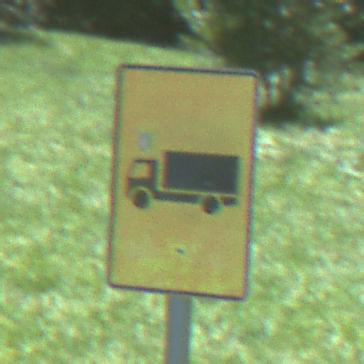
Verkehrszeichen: KFZZulaessigeGesamtmasse3Komma5TOhnePfeilsymbol
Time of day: Midday
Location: Outdoor (Nature)
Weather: Clear
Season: Summer
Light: Natural